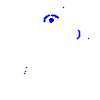
Particle: electron